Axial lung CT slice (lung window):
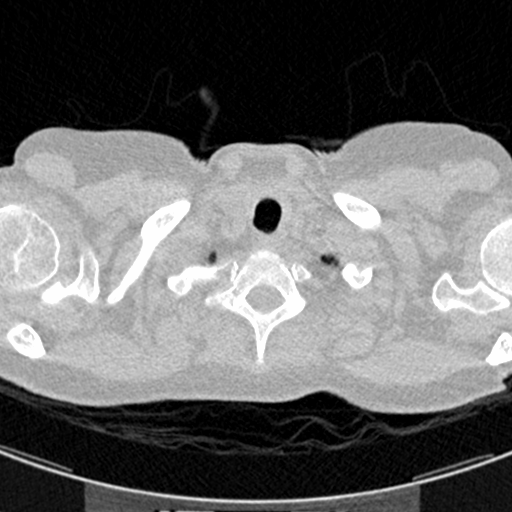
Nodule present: no